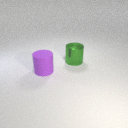
large purple rubber cylinder in front of large green metal cylinder